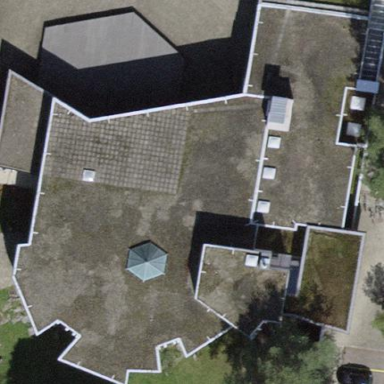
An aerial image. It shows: University building that serves as school.